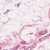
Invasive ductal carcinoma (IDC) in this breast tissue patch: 0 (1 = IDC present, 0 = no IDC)